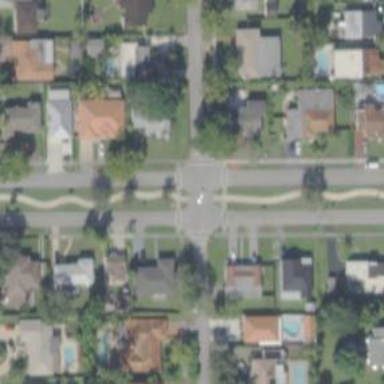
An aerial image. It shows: Marked crossing on the road.